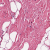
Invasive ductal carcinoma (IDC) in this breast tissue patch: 0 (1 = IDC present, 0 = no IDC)